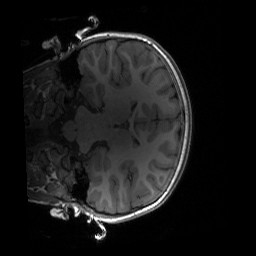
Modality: T1w
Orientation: coronal
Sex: female
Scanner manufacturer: siemens
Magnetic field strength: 3 T
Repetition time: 1.9 s
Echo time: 0.00243 s